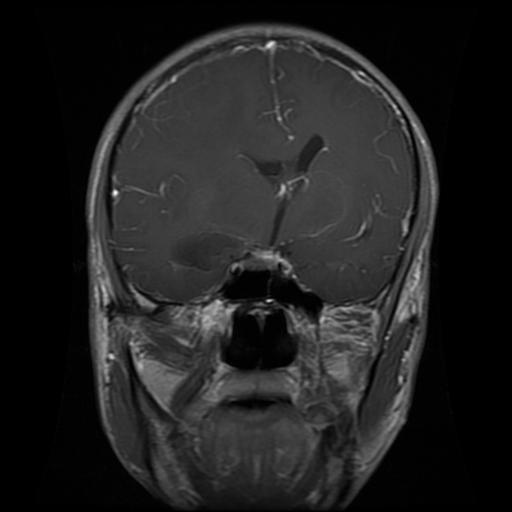
Label: glioma